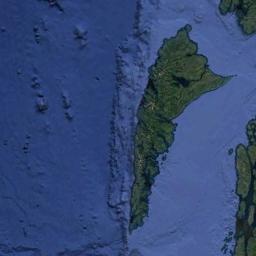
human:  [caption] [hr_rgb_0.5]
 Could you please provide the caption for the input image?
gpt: The irregularly shaped island is surrounded by blue sea water with mountains with green vegetation on the island .

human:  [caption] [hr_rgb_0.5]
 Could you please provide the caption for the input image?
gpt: The island in the picture is green .

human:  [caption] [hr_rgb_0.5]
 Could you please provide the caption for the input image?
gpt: Some islands have dense vegetation and some ups and downs are on the ocean floor .

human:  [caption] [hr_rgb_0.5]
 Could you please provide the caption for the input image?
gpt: The island is surrounded by water .

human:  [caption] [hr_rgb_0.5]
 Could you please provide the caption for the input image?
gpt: The green long island is on a blue sea .